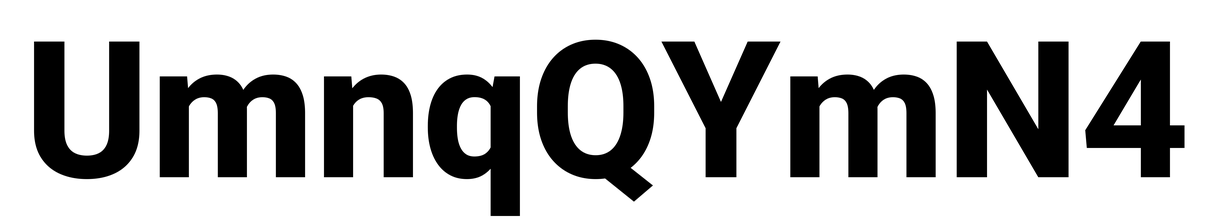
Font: Roboto_ExtraBold